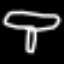
Label: mushroom